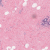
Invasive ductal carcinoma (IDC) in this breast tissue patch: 0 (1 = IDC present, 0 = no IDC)